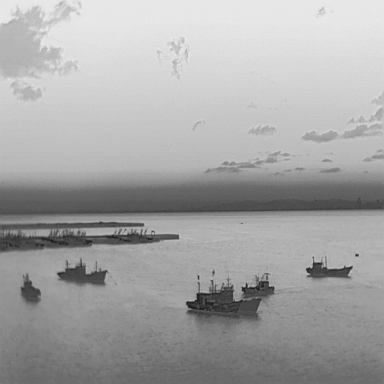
There are five bulk_carriers in the infrared image.